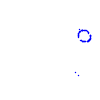
Particle: proton